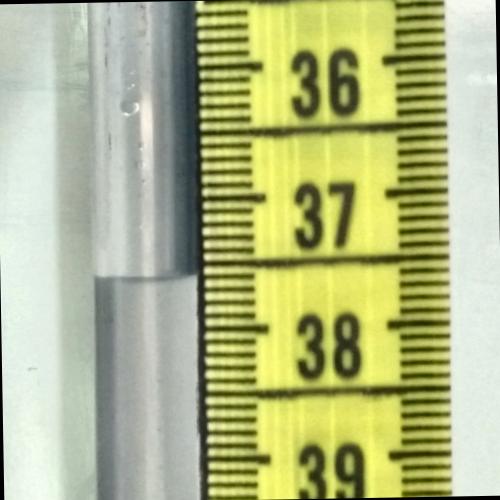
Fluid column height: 37.6 cm